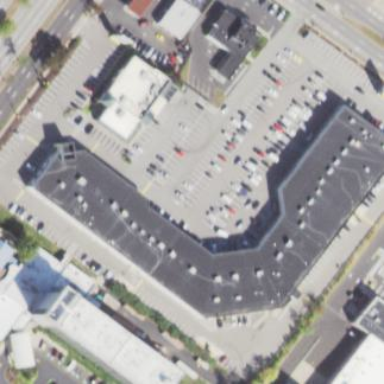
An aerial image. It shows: Retail area.